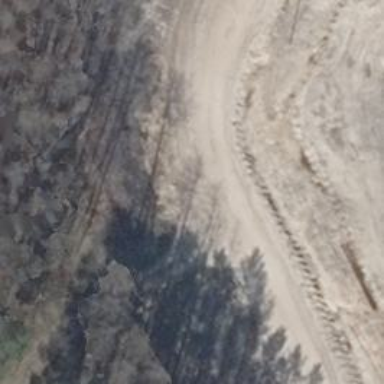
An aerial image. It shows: Sandy track road with grade3 tracktype.